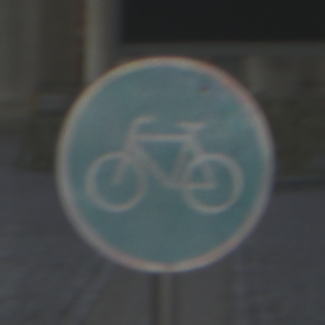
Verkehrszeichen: Radweg
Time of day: Night
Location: Outdoor (Urban)
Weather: PartlyCloudy
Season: NotSpecified
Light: Artificial